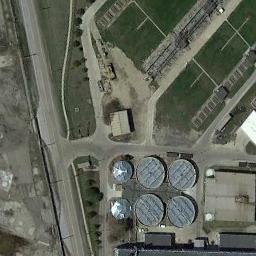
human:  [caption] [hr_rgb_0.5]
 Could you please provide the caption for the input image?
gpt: There are six storage tanks on the bare land next to the grass .

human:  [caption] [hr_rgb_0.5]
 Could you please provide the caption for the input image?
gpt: The white storage tank is slightly larger than the gray one .

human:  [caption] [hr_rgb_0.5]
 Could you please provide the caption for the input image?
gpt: Many different shapes are beside the storage tanks .

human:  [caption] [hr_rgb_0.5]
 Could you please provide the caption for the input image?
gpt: There are six different-sized storage tanks and many buildings in the factory, And there are large lawns in the factory .

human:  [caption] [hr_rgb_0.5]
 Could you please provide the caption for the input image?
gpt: There are six storage tanks beside some green lawns .